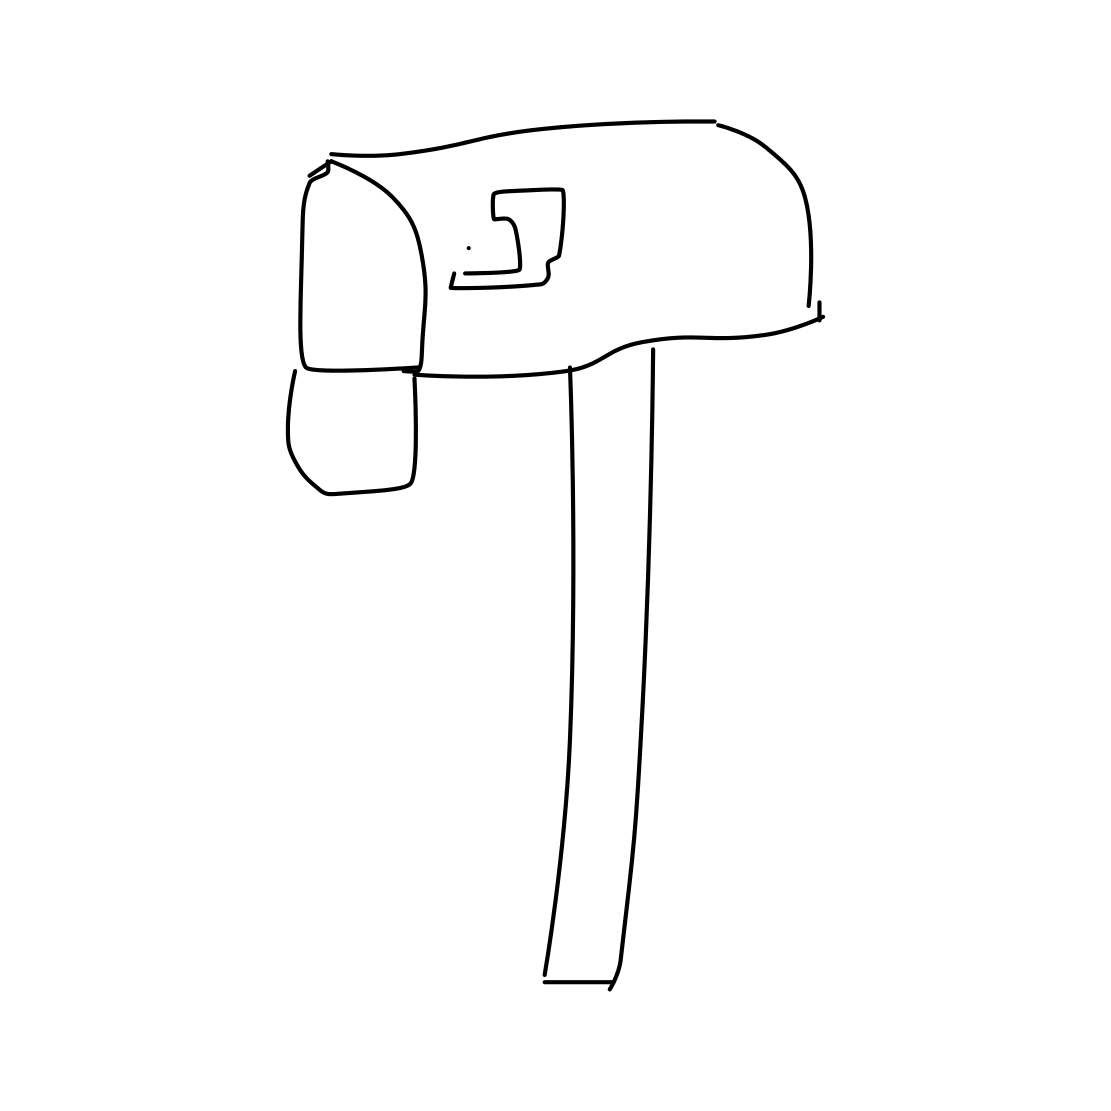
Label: mailbox